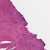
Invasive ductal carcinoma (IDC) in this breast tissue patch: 0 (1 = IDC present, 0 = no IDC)